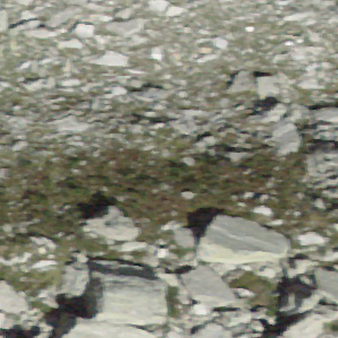
Label: bouldering_area